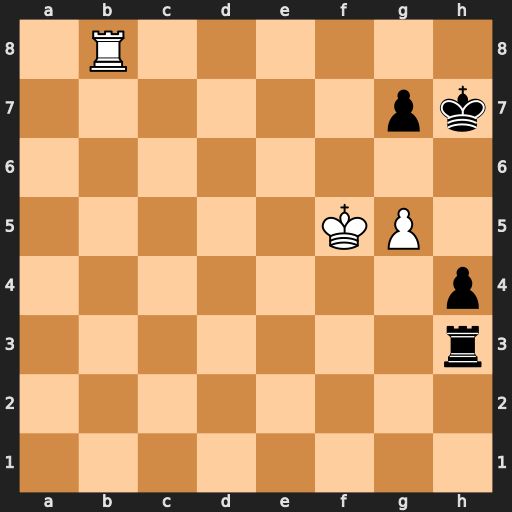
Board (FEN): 1R6/6pk/8/5KP1/7p/7r/8/8
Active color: w
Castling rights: -
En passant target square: -
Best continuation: g6+ Kh6 Rh8#